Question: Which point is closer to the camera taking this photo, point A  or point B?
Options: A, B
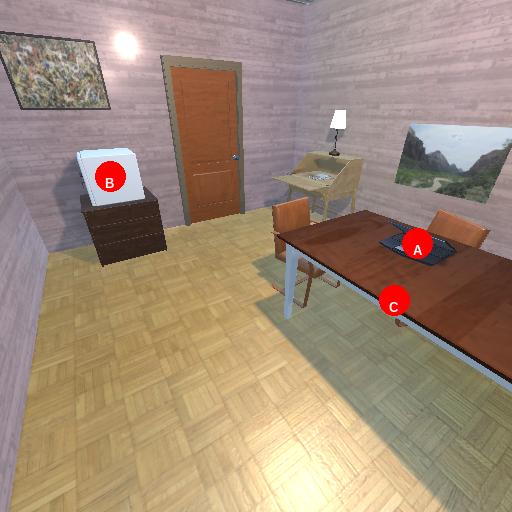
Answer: A